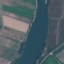
Land use / land cover: River